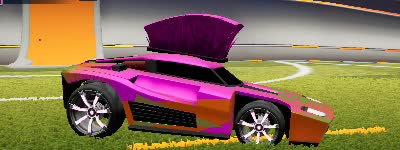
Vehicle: breakout